Field crop: maize
Growth stage: 2
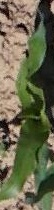
Species: maize